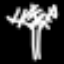
Label: palm tree